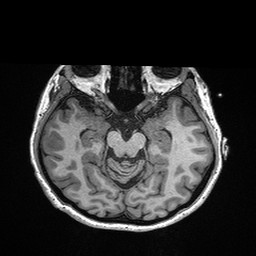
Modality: T1w
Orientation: coronal
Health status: healthy
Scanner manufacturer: siemens
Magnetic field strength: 3 T
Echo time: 0.00298 s